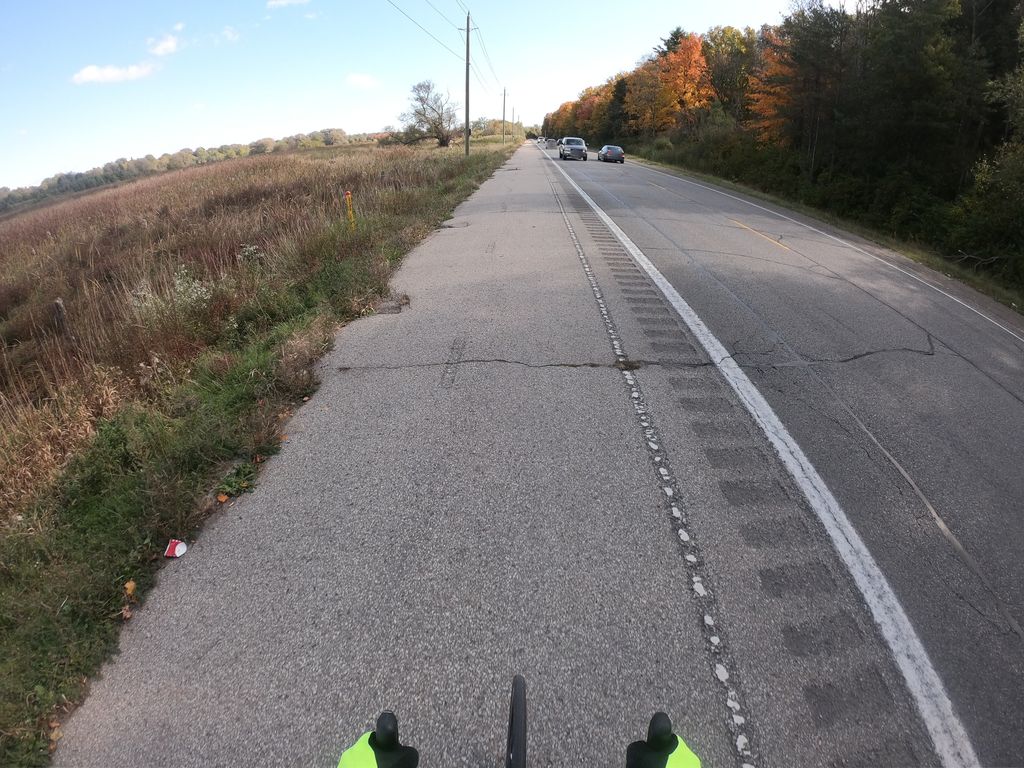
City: kitchener-waterloo